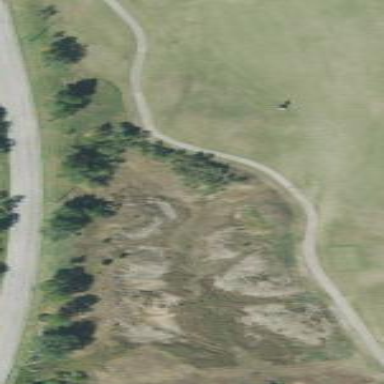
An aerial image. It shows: Area with grass used as rough in golf course.